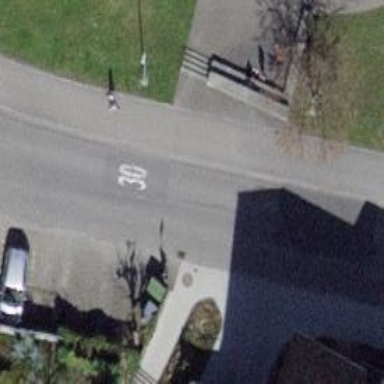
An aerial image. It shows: Bus stop with platform for public transport.